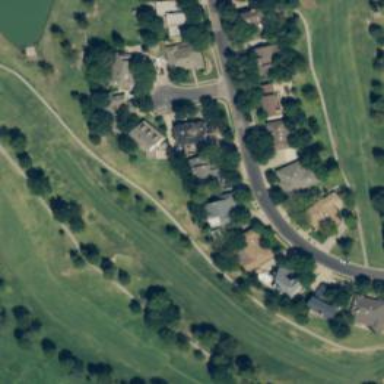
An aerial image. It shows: Rough grassy area used for golf.